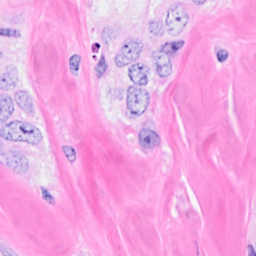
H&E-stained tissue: Breast